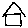
Label: house